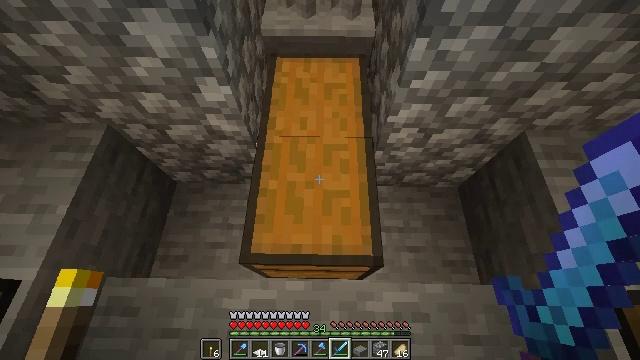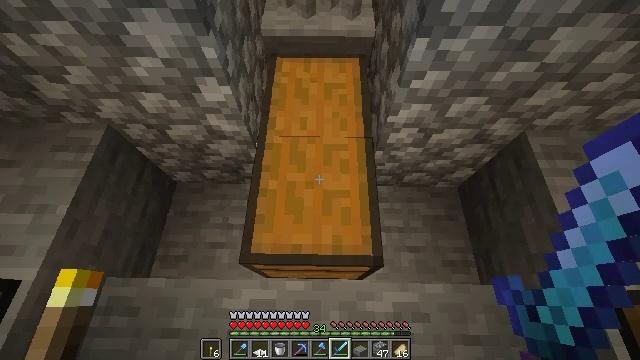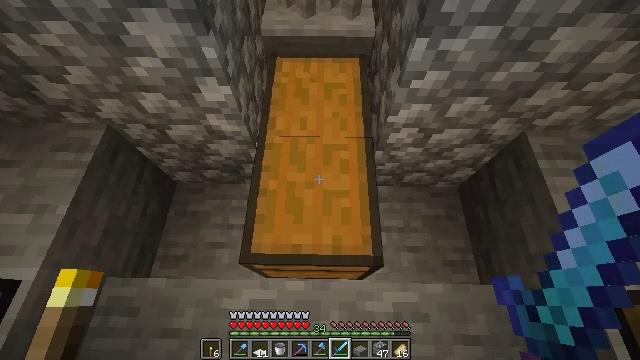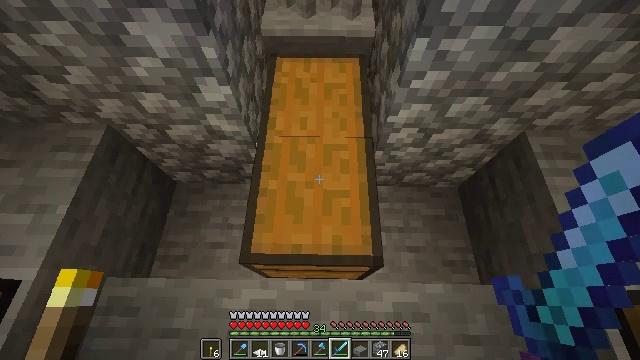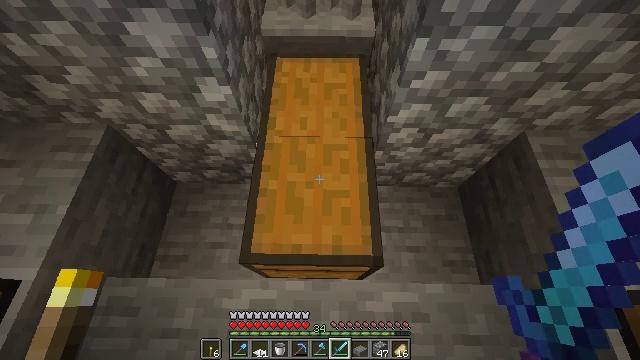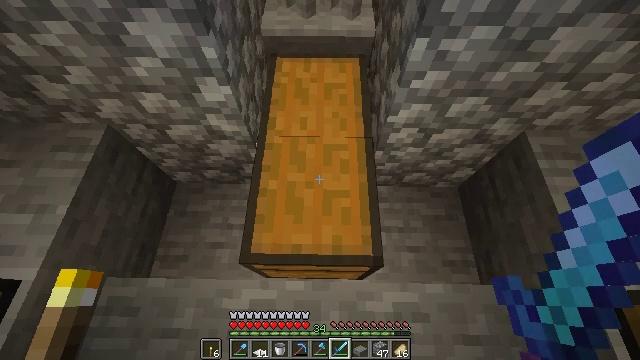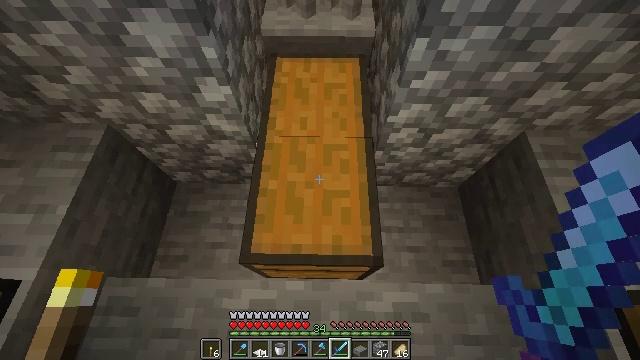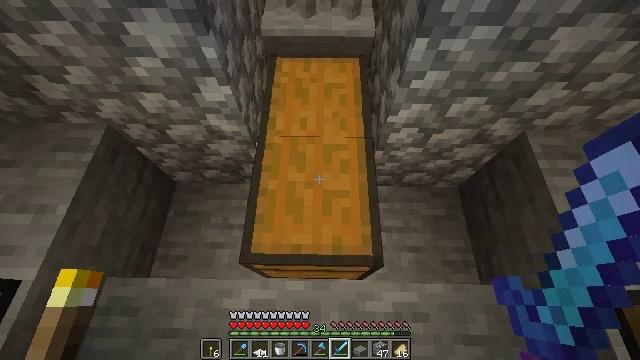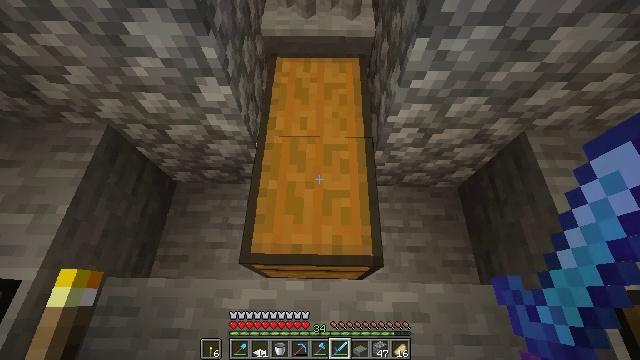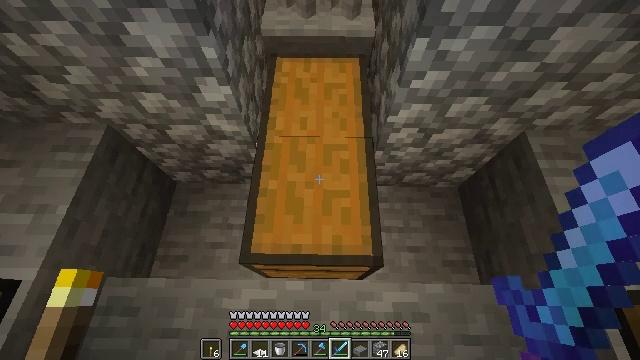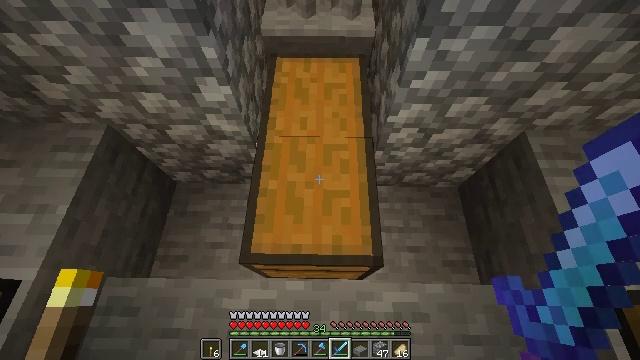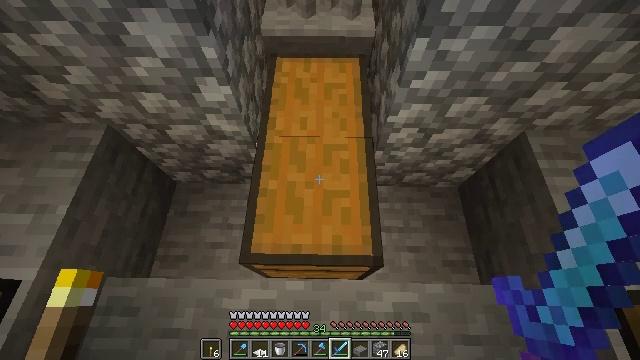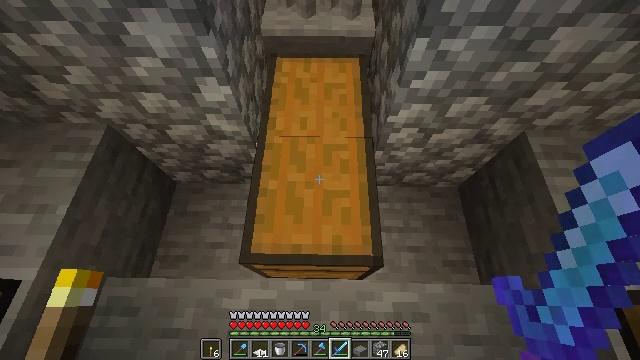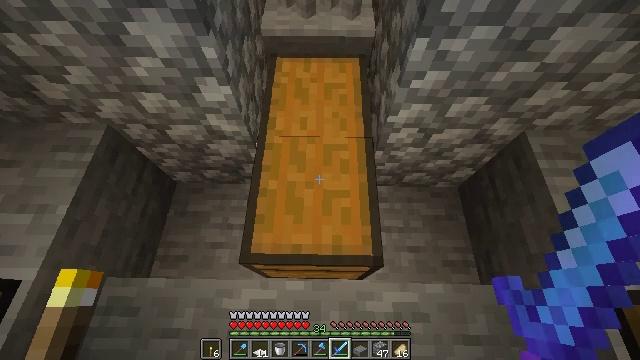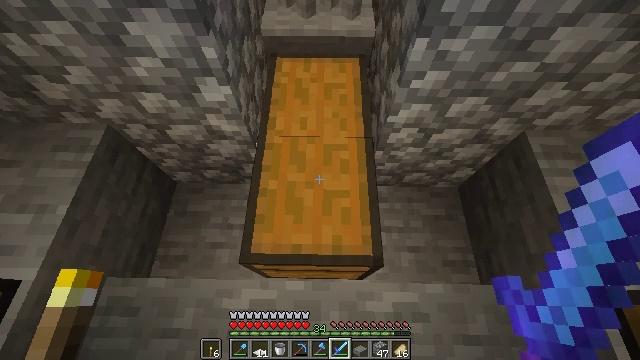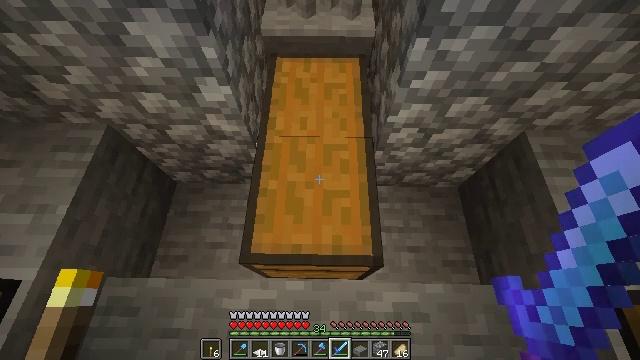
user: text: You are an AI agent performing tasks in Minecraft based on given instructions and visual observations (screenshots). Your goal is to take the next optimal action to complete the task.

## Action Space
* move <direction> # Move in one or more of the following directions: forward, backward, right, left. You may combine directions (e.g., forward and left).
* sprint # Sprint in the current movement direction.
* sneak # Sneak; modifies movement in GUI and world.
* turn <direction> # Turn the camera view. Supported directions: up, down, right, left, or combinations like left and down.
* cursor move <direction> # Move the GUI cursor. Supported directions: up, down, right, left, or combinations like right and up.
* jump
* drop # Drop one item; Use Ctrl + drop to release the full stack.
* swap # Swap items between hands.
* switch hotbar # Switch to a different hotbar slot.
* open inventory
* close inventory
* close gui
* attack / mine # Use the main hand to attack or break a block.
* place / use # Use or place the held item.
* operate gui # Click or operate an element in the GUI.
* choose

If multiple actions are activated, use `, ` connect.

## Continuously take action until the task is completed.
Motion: motion action
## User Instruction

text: Drop a diamond sword.
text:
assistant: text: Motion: no_op
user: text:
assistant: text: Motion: no_op
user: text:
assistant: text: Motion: no_op
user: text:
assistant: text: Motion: no_op
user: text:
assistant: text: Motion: no_op
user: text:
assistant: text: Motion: no_op
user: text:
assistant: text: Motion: no_op
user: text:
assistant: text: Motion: no_op
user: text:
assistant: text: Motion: no_op
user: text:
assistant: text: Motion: no_op
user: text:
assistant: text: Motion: no_op
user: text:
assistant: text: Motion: no_op
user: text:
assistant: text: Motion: no_op
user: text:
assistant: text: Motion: no_op
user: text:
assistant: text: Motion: no_op
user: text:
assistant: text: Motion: no_op
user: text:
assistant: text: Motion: no_op
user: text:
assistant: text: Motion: no_op
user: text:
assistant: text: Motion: no_op
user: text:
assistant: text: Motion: no_op
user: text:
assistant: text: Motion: no_op
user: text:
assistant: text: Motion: no_op
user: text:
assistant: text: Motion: no_op
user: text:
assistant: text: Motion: no_op
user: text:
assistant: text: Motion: no_op
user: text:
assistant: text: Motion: no_op
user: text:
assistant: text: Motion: no_op
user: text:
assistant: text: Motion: no_op
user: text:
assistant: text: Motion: no_op
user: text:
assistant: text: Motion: no_op